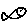
Label: fish